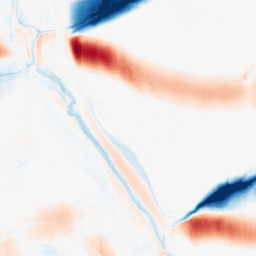
Category: morphological
Decomposition family: morphological_ellipse
Decomposition parameters: operation: average
width: 50
height: 5
Upsampling method: sinc_hamming
Upsampling parameters: scale: 4
kernel_size: 8
Upsampling scale: 4